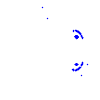
Particle: proton